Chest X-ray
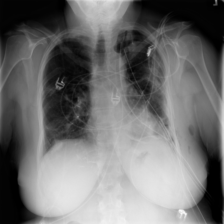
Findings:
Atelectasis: negative
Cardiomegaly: negative
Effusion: negative
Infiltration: negative
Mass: negative
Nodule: negative
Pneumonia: negative
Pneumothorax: negative
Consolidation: negative
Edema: negative
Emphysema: negative
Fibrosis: negative
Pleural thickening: negative
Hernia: negative